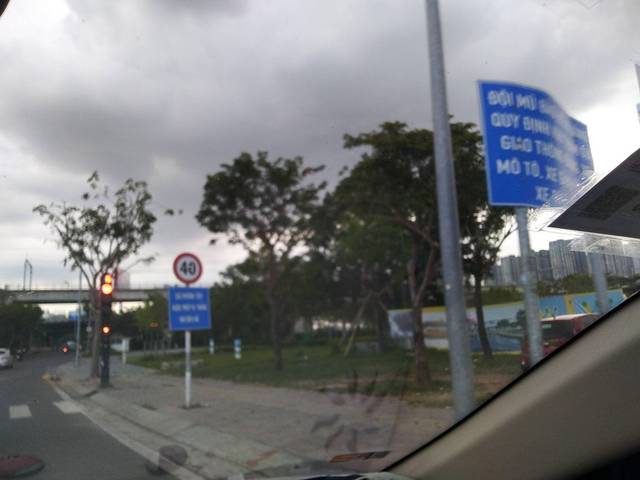
Region: Vietnam
Coordinates: 10.801, 106.729